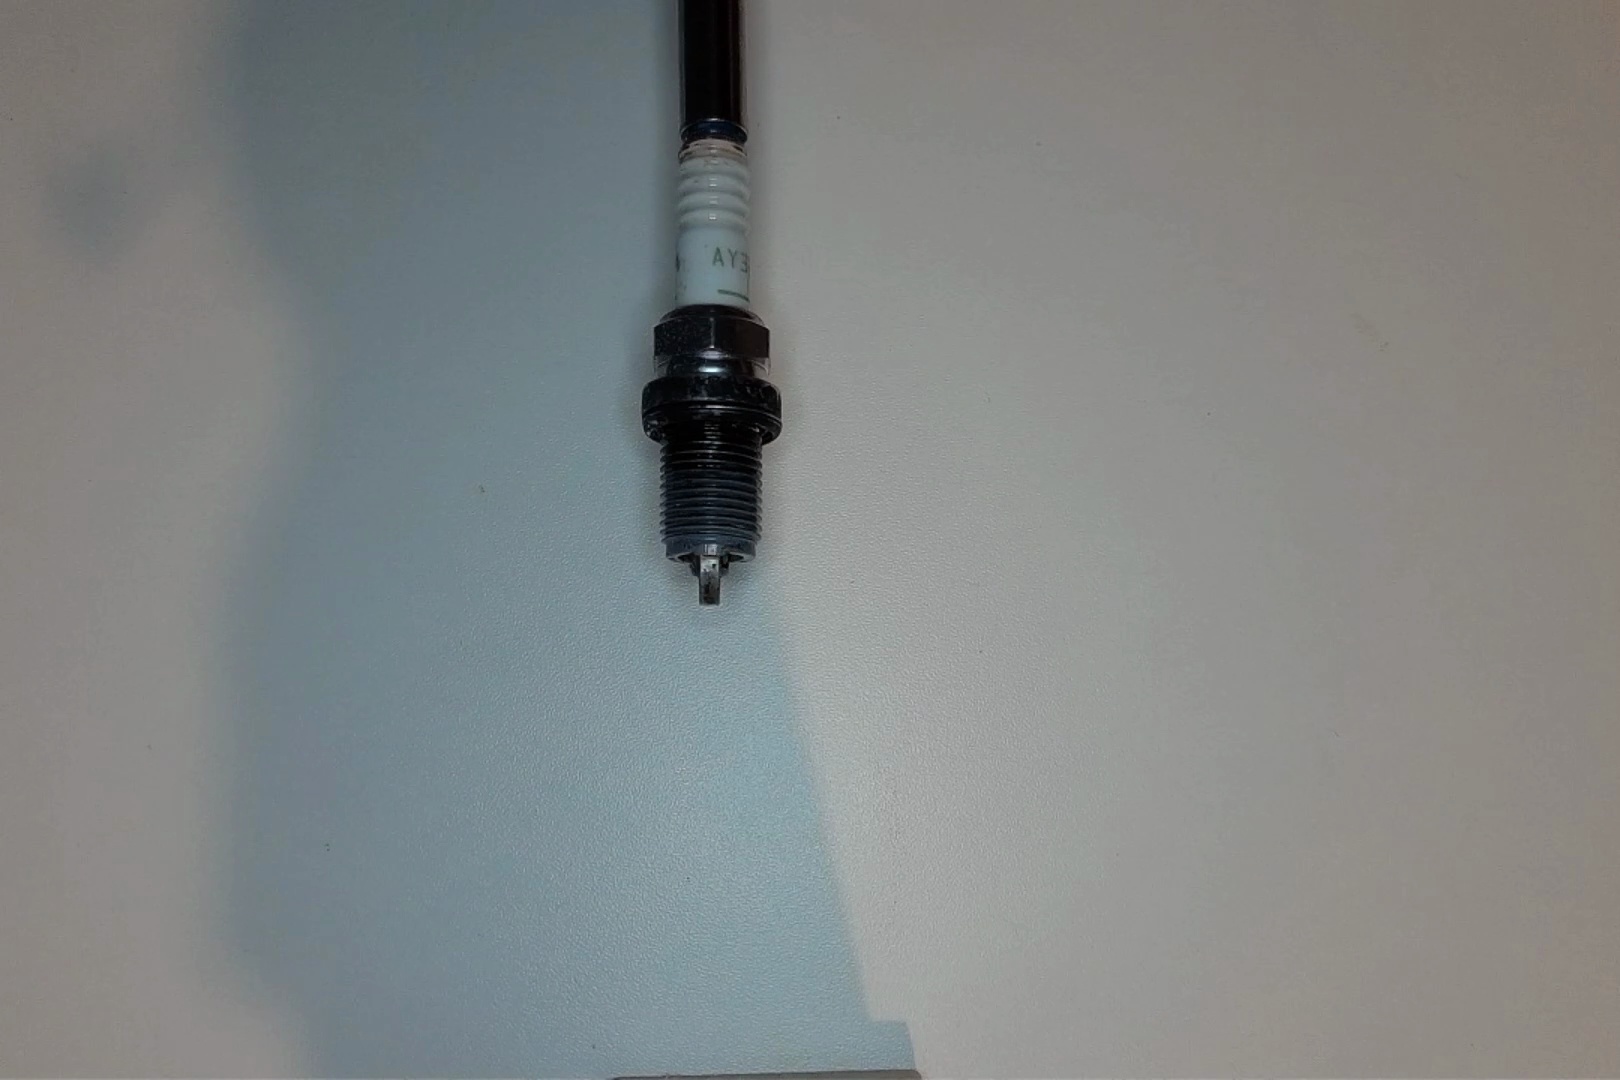
Label: anomaly